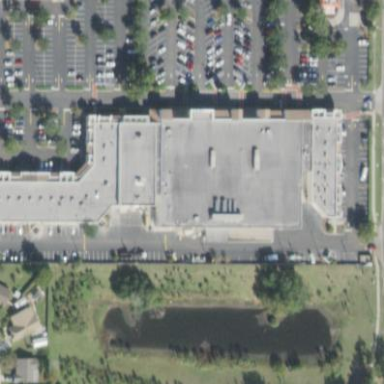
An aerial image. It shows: Mall building.